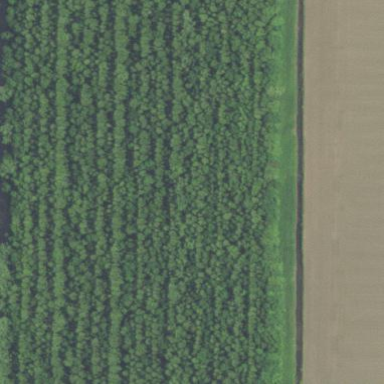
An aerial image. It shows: Forest area with tree plantation.